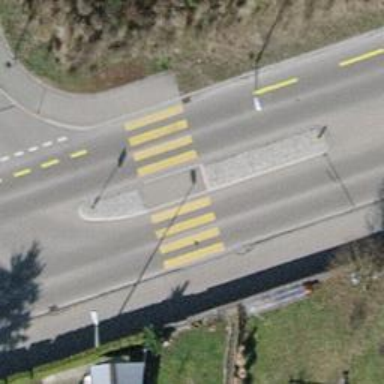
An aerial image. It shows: Uncontrolled zebra crossing with central island.